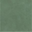
Piece: xx